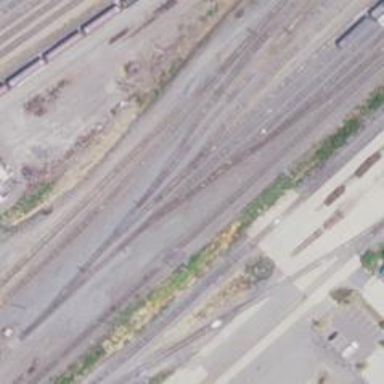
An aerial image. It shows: Railway yard.